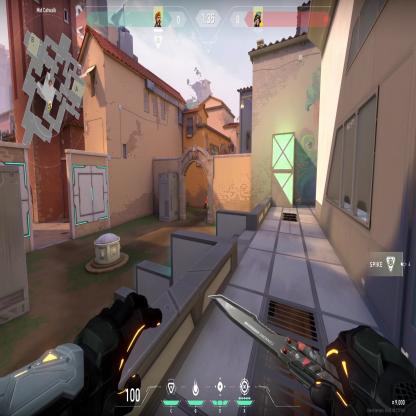
Label: enemy